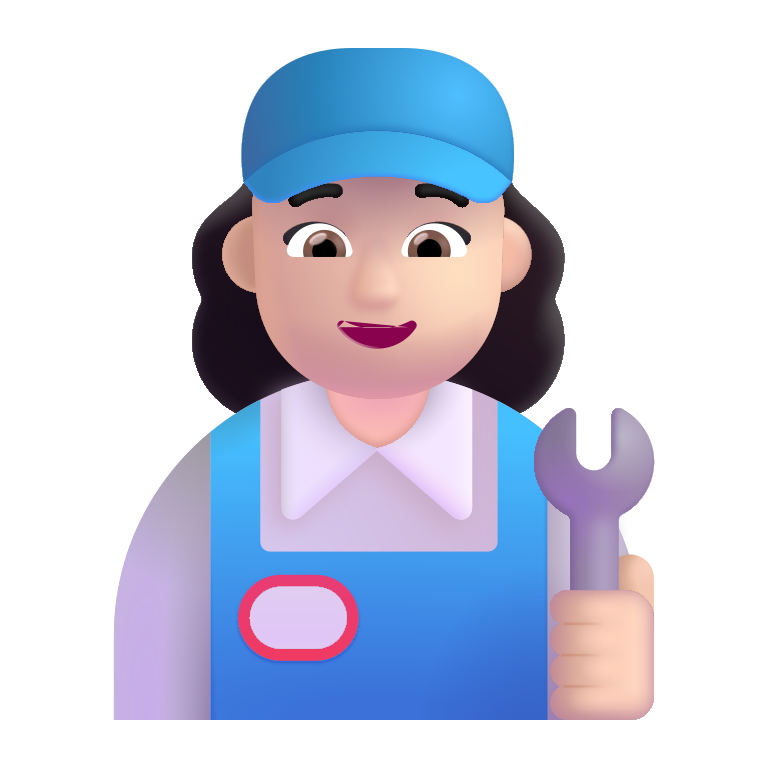
woman mechanic color light